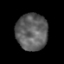
Tissue: lung
Cell type: Epithelial cells
Senescence score: 0.2202
Nuclear area (px): 1135
Mean DAPI intensity: 94.882